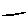
Label: line